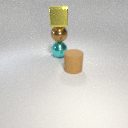
large cyan metal sphere below large brown metal sphere